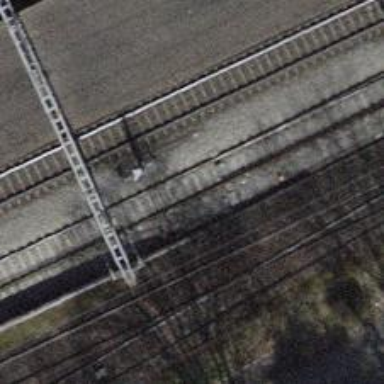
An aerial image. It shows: Railway switch.